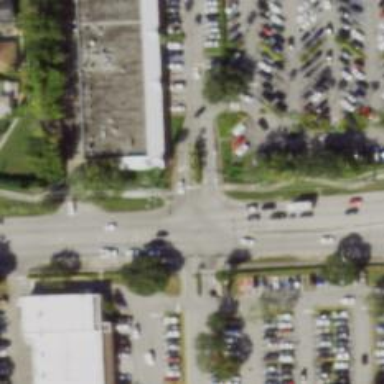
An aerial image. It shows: Secondary road with separate asphalt sidewalk.